Question: One of my service pages needs inner tabs.
I already use regular jQuery UI Tabs in the page and I would like to use a different styling for the inner tabs.
Many popular sites use inner tabs differently from the main tabs by using simple text for the tabs titles, a long underline beneath the titles and a down arrow to represent the selected tabs. (image attached).
Do you know how to style jQuery UI Tabs to place a down arrow when the tab is selected?

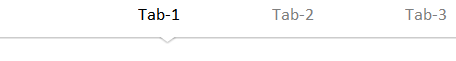
Answer: Oh you want to know how to create the triangle using css3. Well you can do this using css, however, your example above isn't completely possible only using css. You can't have a border on the triangle as it is created using borders.
You create the downward triangle like this
'''
.arrow { width: 0;
height: 0;
border-left: 10px solid transparent;
border-right: 10px solid transparent;
border-top: 10px solid black;
}
'''
I created what you are looking for in a fiddle.
<URL>
However, if you want to create exactly what you have above, you could use custom icon font for the triangle then you could put a text-shadow on it and it could have a stroke.
However, that being said, if you want backward compatibility and the ability to add shadows and border to the triangle, an image is going to be your most compatible approach.